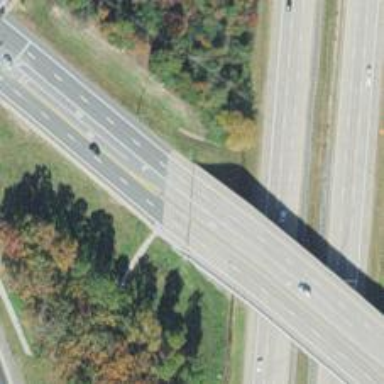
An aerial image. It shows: Secondary road featuring beam bridge.